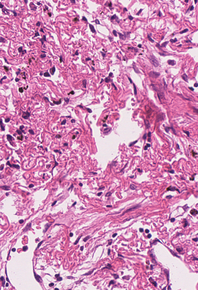
Tumor epithelial tissue: no
Tumor-associated stroma tissue: yes
Normal tissue: no